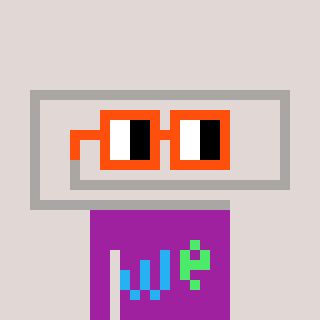
a pixel art character with square orange glasses, a paperclip-shaped head and a magenta-colored body on a warm background